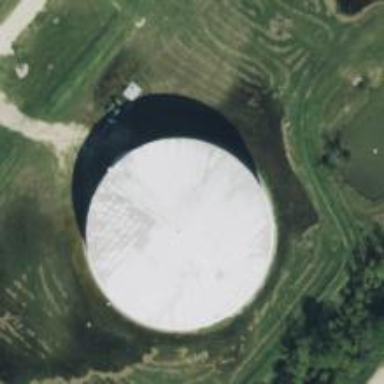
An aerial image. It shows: Building with storage tank.